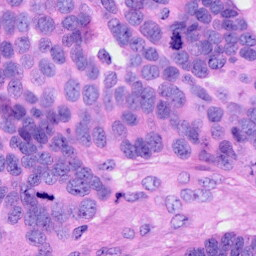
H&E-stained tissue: Ovarian